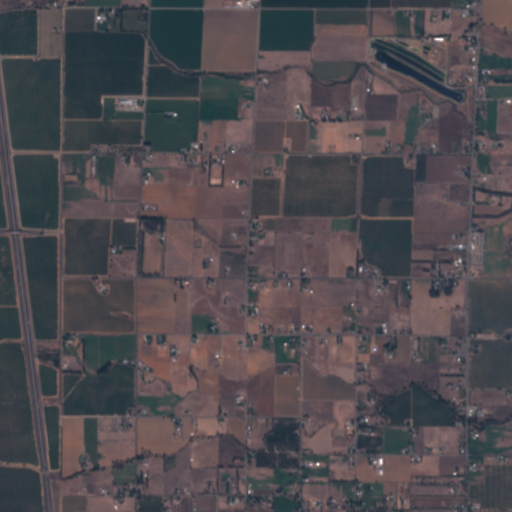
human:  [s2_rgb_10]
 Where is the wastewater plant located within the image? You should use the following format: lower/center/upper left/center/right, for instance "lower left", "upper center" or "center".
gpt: The wastewater plant is located in the center right of the image.
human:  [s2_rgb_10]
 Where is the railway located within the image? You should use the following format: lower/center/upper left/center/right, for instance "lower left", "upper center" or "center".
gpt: The railway is located in the lower right of the image.
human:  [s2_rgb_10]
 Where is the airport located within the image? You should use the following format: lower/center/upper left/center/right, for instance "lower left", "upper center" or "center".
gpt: There is no airport in the image.